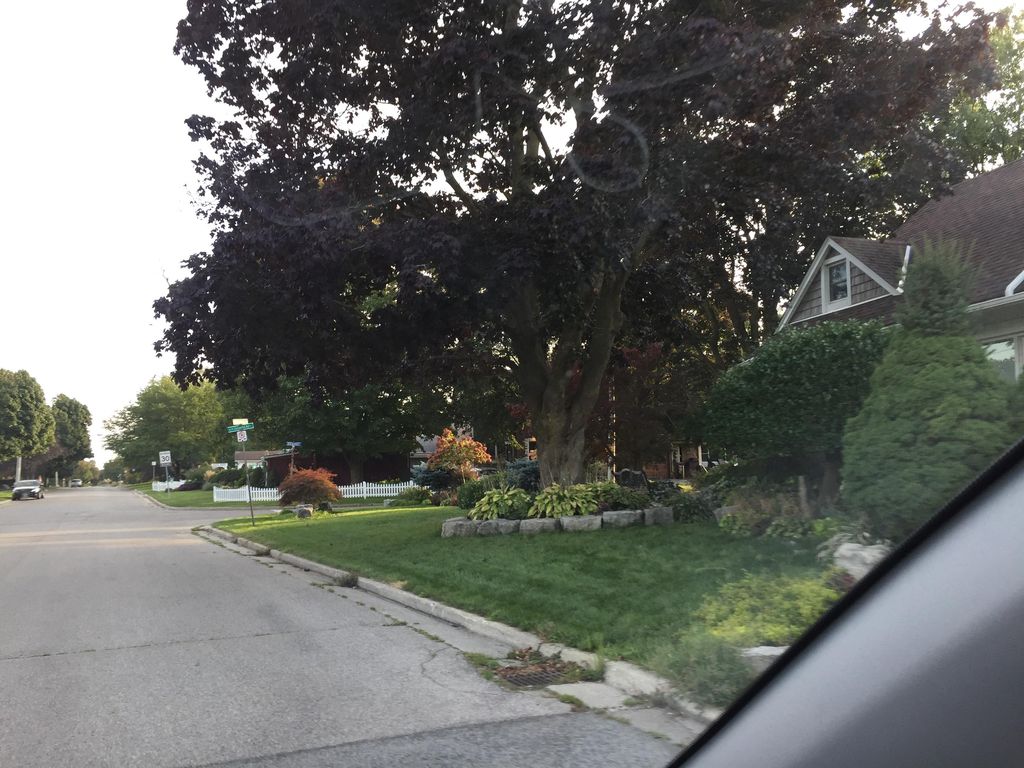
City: kitchener-waterloo